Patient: sex M, age 33
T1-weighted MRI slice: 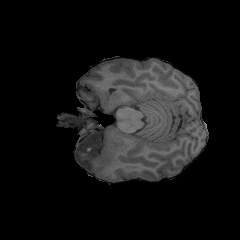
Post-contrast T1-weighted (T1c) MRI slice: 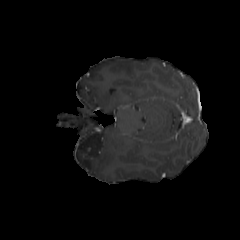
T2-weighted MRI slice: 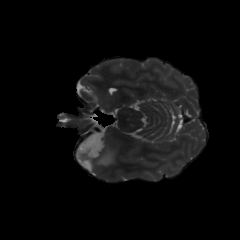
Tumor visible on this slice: yes
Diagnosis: Astrocytoma, IDH-mutant
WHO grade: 4